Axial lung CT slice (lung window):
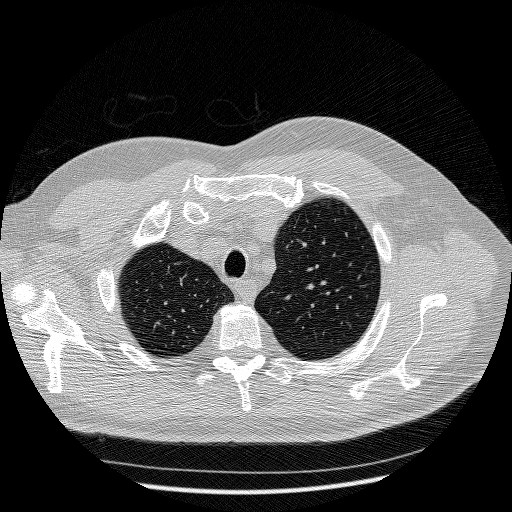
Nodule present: no